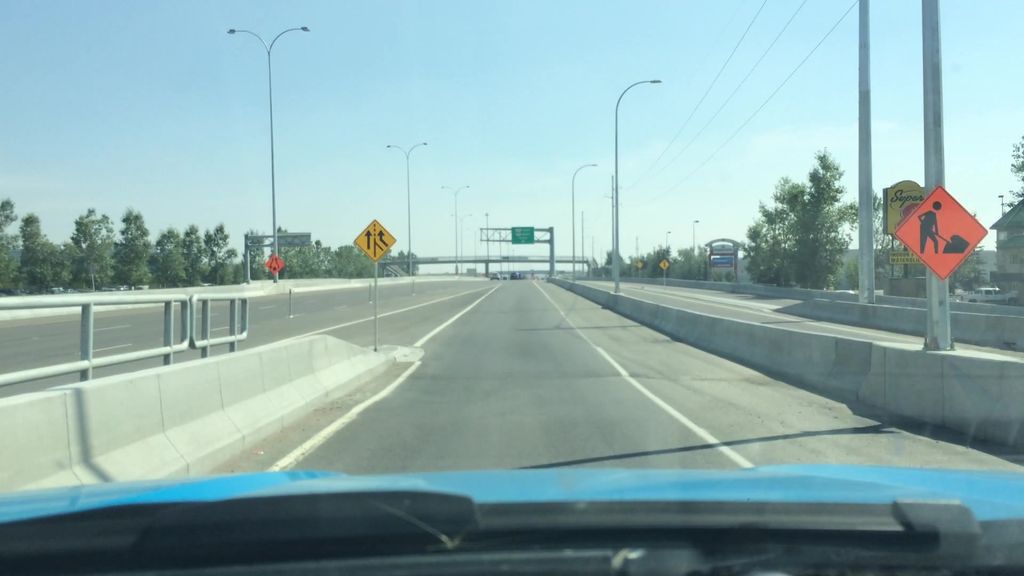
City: calgary